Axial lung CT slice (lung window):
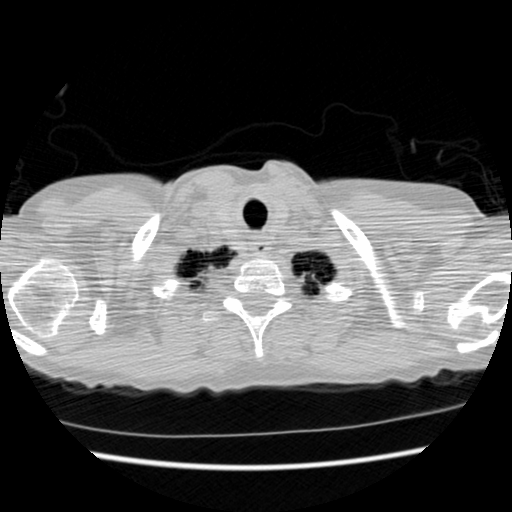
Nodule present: no